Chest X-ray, PA view. Patient: 57 years old, sex M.
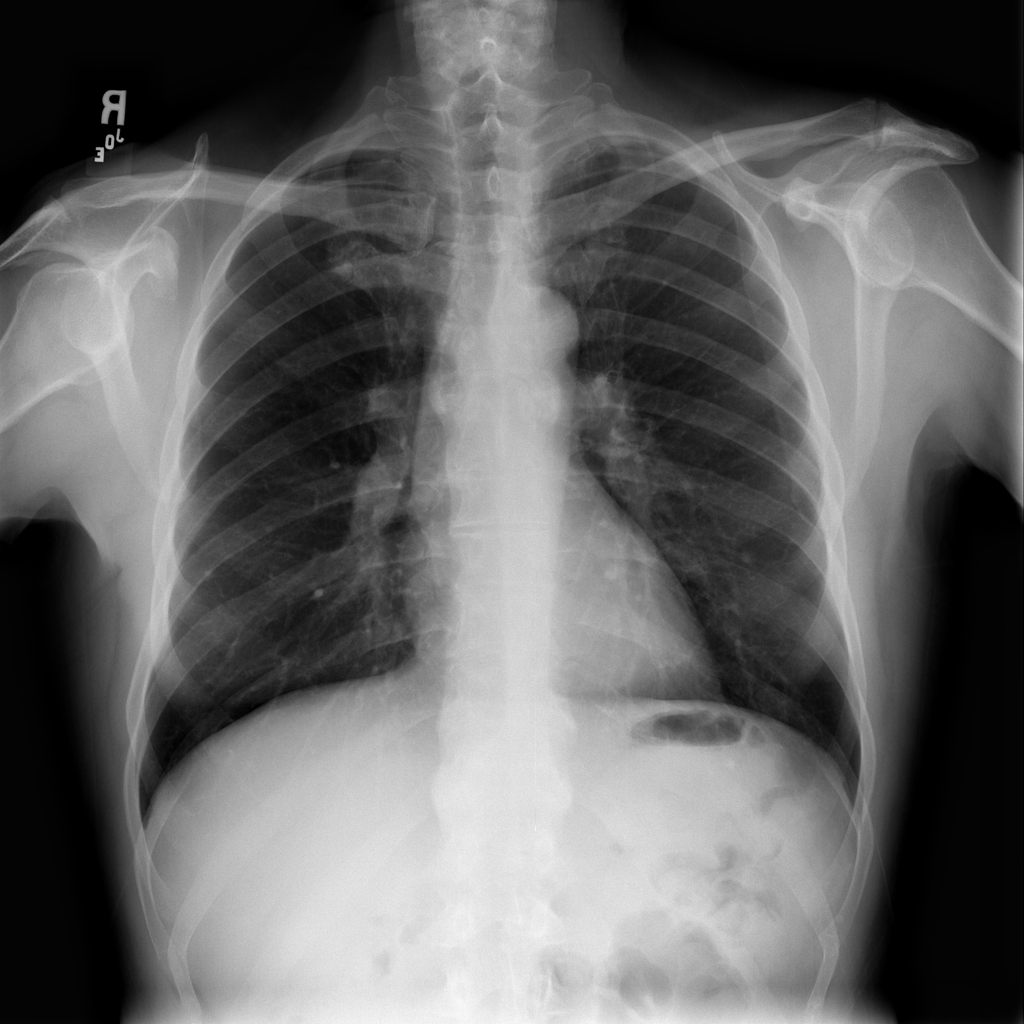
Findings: No Finding